Question: Is there a best practice using twitter bootstrap when it comes to have a navbar with both items that are permanently fixed (even on mobile) and others that do collapse. When I try to add items outside of the collapse spacing gets removed on mobile devices. I could manually add a css rule, but I'm thinking there might be a way built in to handle this. Your advice would be greatly appreciated.
Mobile (with spacing issue):

HTML:
'''
<div class="navbar navbar-default navbar-fixed-top" role="navigation">
<div class="container">
<div class="navbar-header">
<button type="button" class="navbar-toggle" data-toggle="collapse" data-target=".navbar-collapse">
<span class="sr-only">Toggle navigation</span>
<span class="icon-bar"></span>
<span class="icon-bar"></span>
<span class="icon-bar"></span>
</button>
<a class="navbar-brand" href="#">My App</a>
<div id="timer" class="navbar-text glyphicon glyphicon-time"><a href="#"></a></div>
<div id="items-due" class="navbar-text glyphicon glyphicon-pencil"></div>
<div id="add-button" class="navbar-text glyphicon glyphicon-plus-sign"></div>
<div id="audio-button" class="navbar-text glyphicon glyphicon-volume-off"></div>
<div id="info-button" class="navbar-text glyphicon glyphicon-info-sign"></div>
<div id="back-button" class="navbar-text glyphicon glyphicon-backward"></div>
<div id="next-button" class="navbar-text glyphicon glyphicon-forward"></div>
</div>
<div class="collapse navbar-collapse">
<ul class="nav navbar-nav">
<li id="forums-button"><a href="#">Forums</a></li>
</ul>
</div><!--/.nav-collapse -->
</div>
</div>
'''
So to recap, what's the best way to have navbar items that don't collapse and are properly spaced on mobile displays?
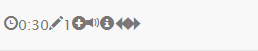
Answer: Since you have links with the icons you could put them inside a ul 'navbar-nav list-inline' inside 'navbar-header' like this..
'''
<div class="navbar-text">
<ul class="navbar-nav list-inline">
<li>
<a href="#"><span id="timer" class="glyphicon glyphicon-time"></span></a>
</li>
..
<li>
<a href="#"><span class="glyphicon glyphicon-forward"></span></a>
</li>
</ul>
</div>
'''
<URL>
---
In general, to exclude menu items form the collapse, just keep them outside the 'navbar-collapse'.